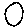
Label: circle